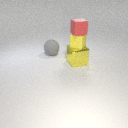
small yellow rubber cube below small red rubber cube